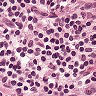
Metastatic tissue present: no